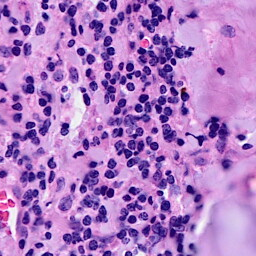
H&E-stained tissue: Breast